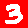
Digit: 3